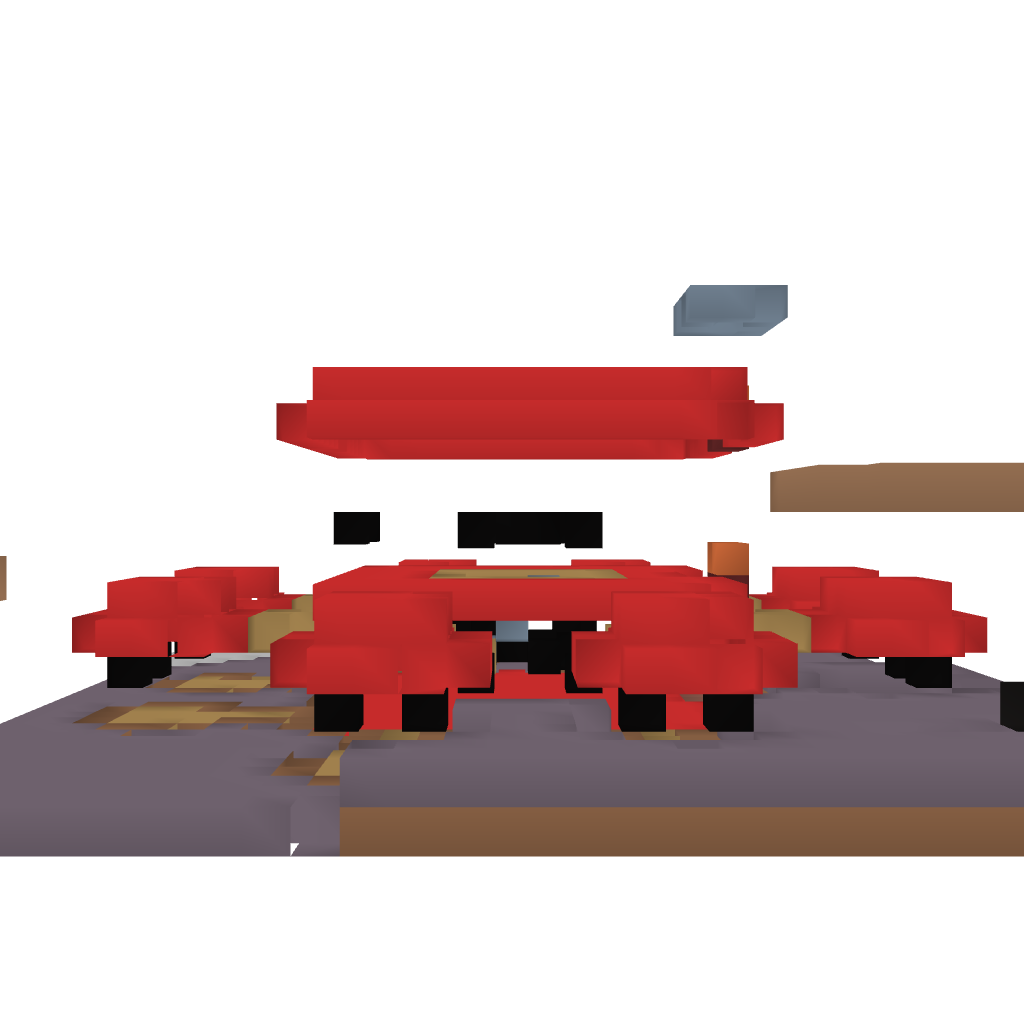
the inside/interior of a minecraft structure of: Mushroom house 2